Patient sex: F
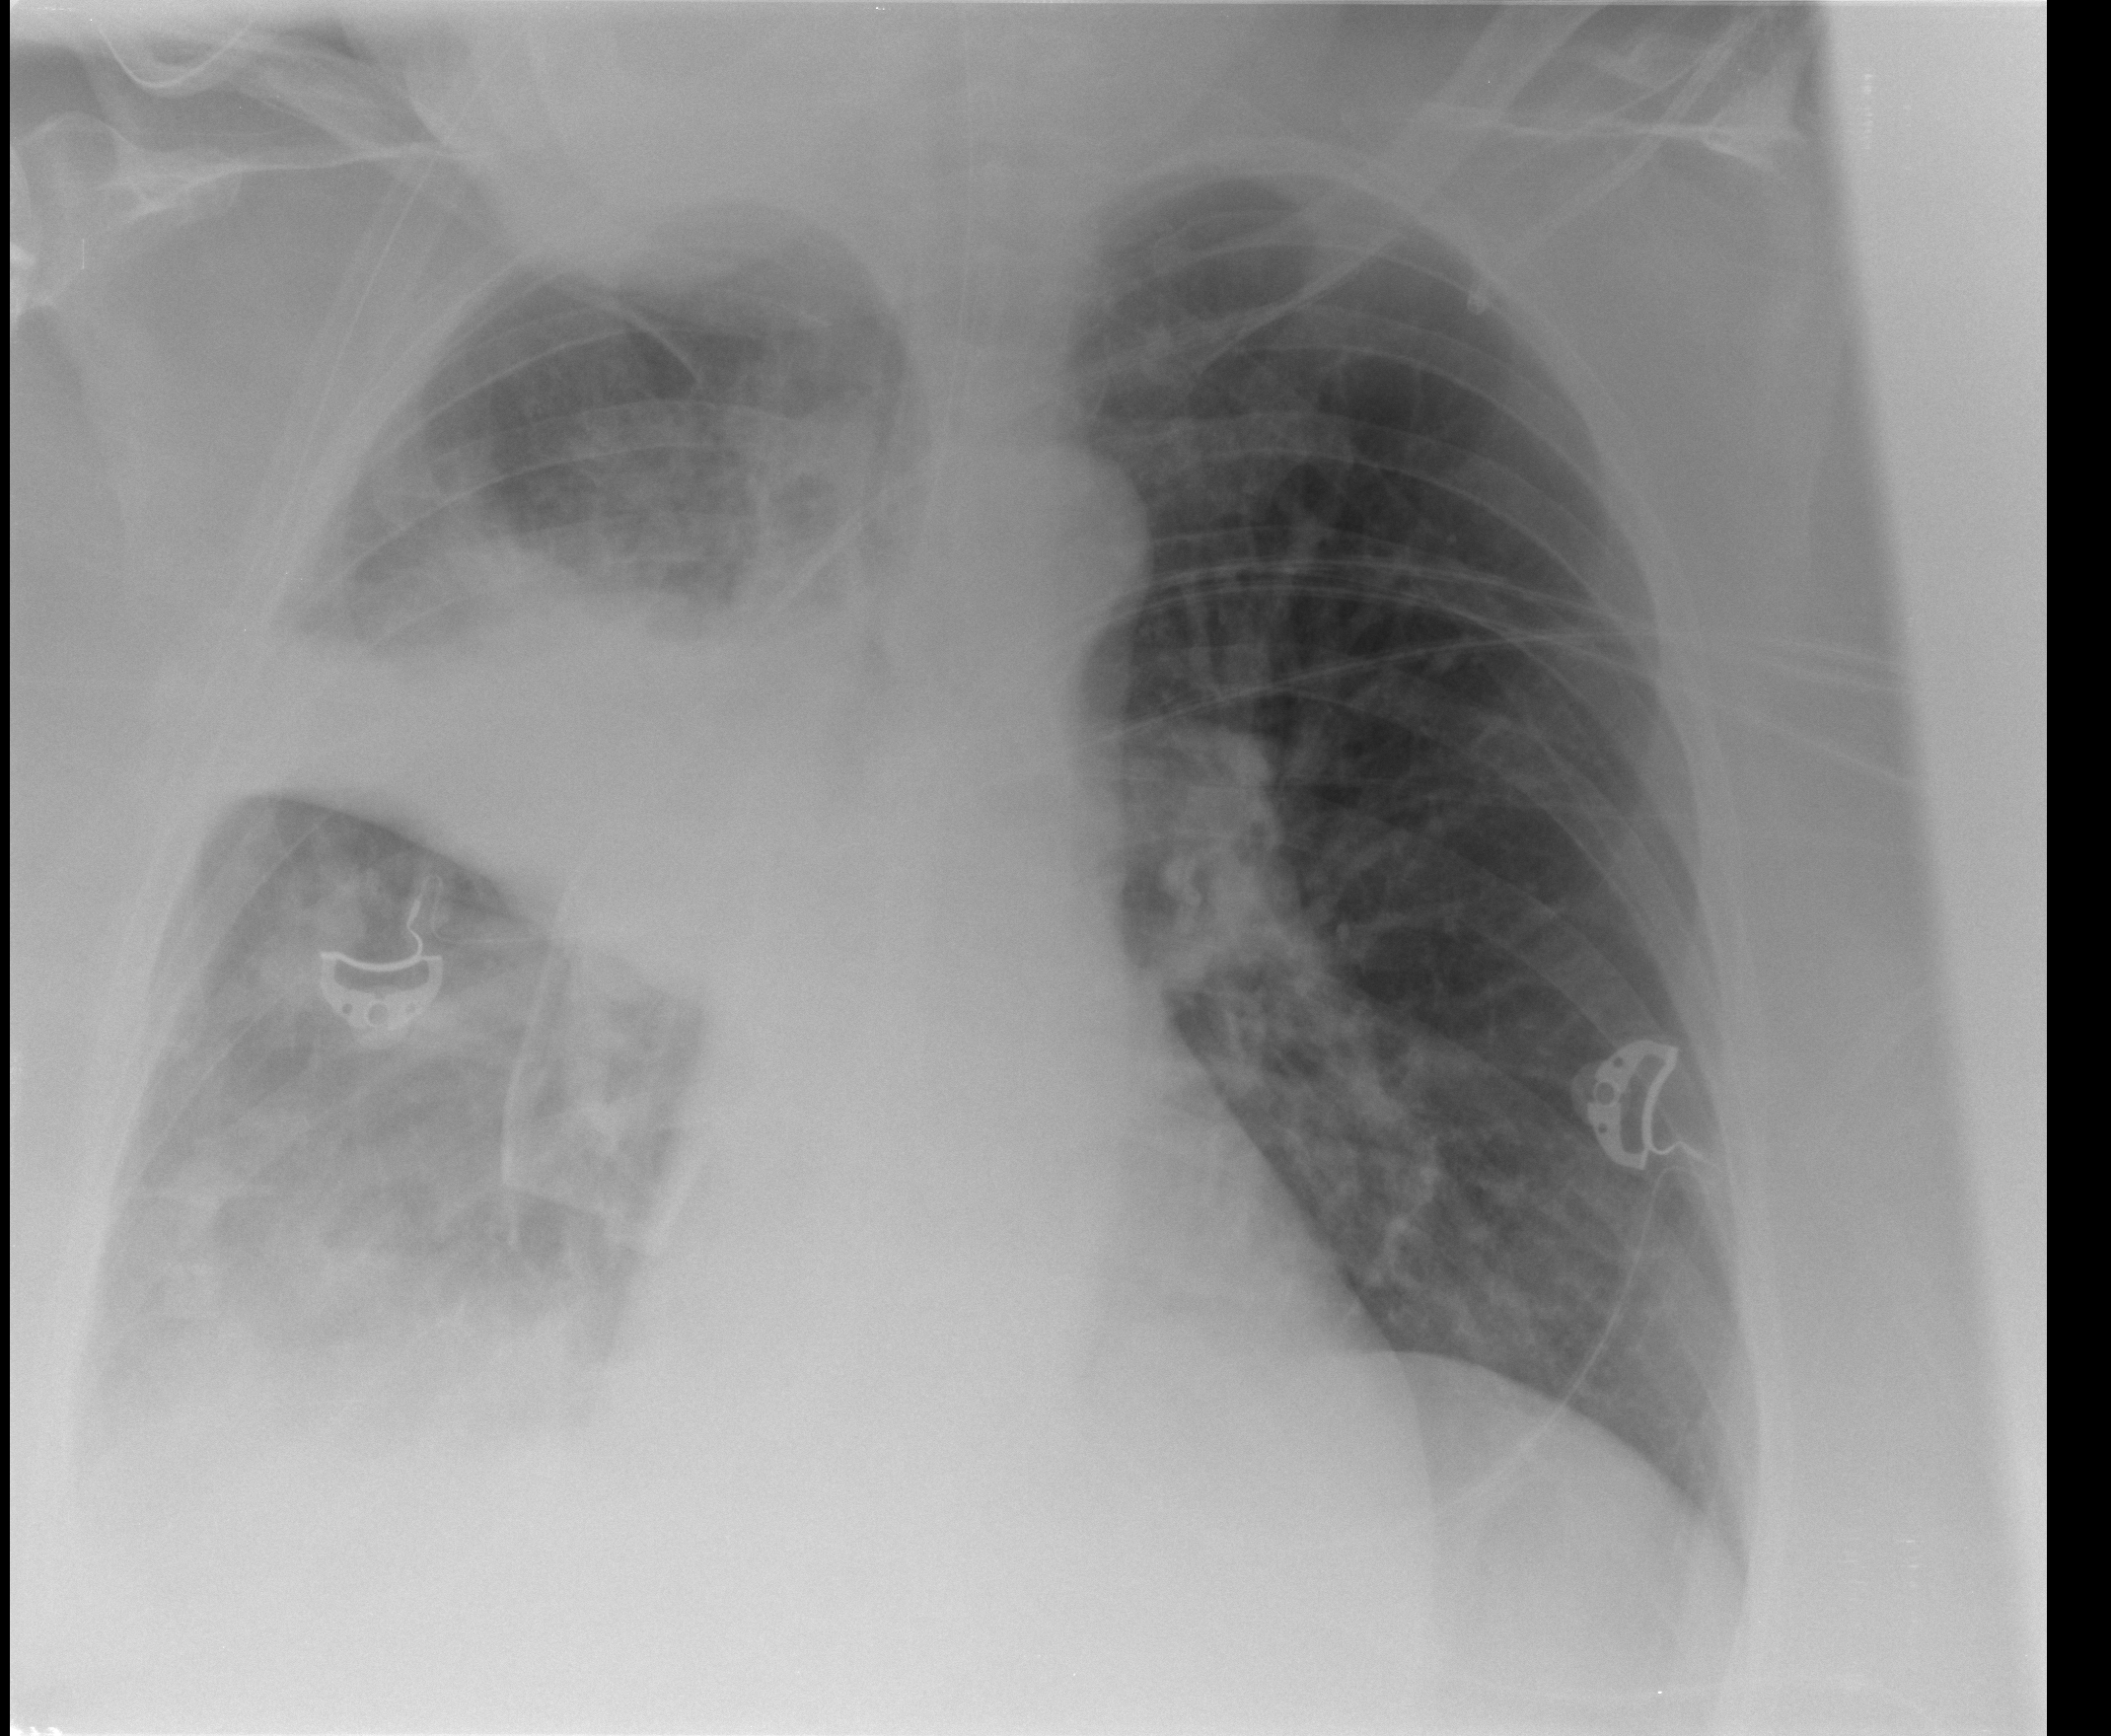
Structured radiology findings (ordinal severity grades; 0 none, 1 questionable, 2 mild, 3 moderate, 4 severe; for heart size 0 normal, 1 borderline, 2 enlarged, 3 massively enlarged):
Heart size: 0
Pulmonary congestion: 3
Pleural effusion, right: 3
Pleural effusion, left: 0
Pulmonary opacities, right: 3
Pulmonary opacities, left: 0
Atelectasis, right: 3
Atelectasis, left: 0